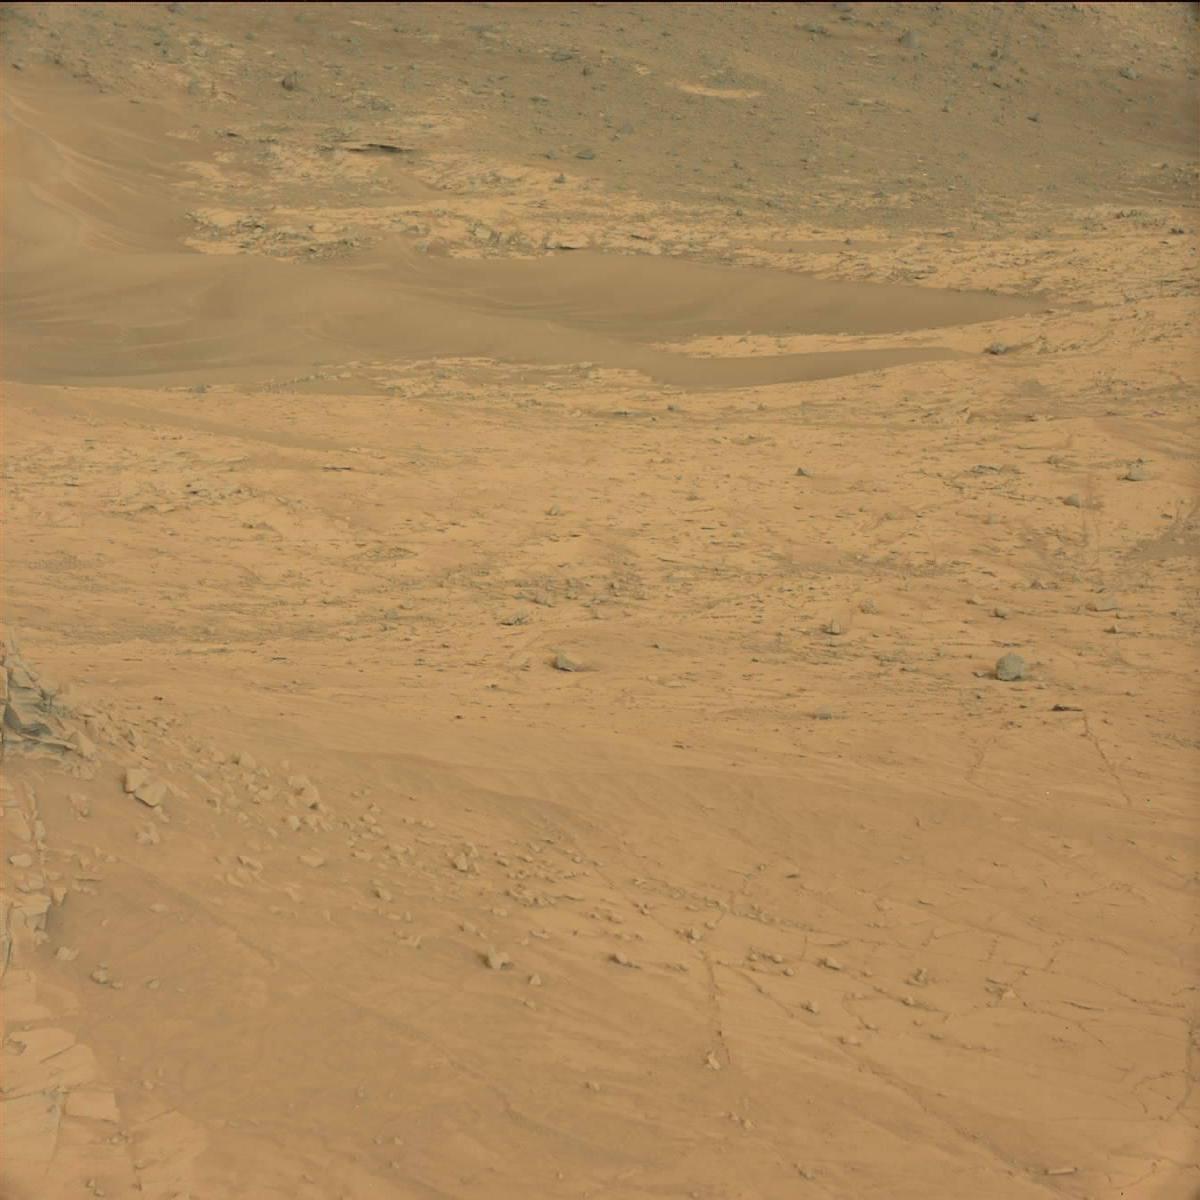
Terrain classes present: Bedrock, Rock, Sand / Soil